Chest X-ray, AP view. Patient: 35 years old, sex M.
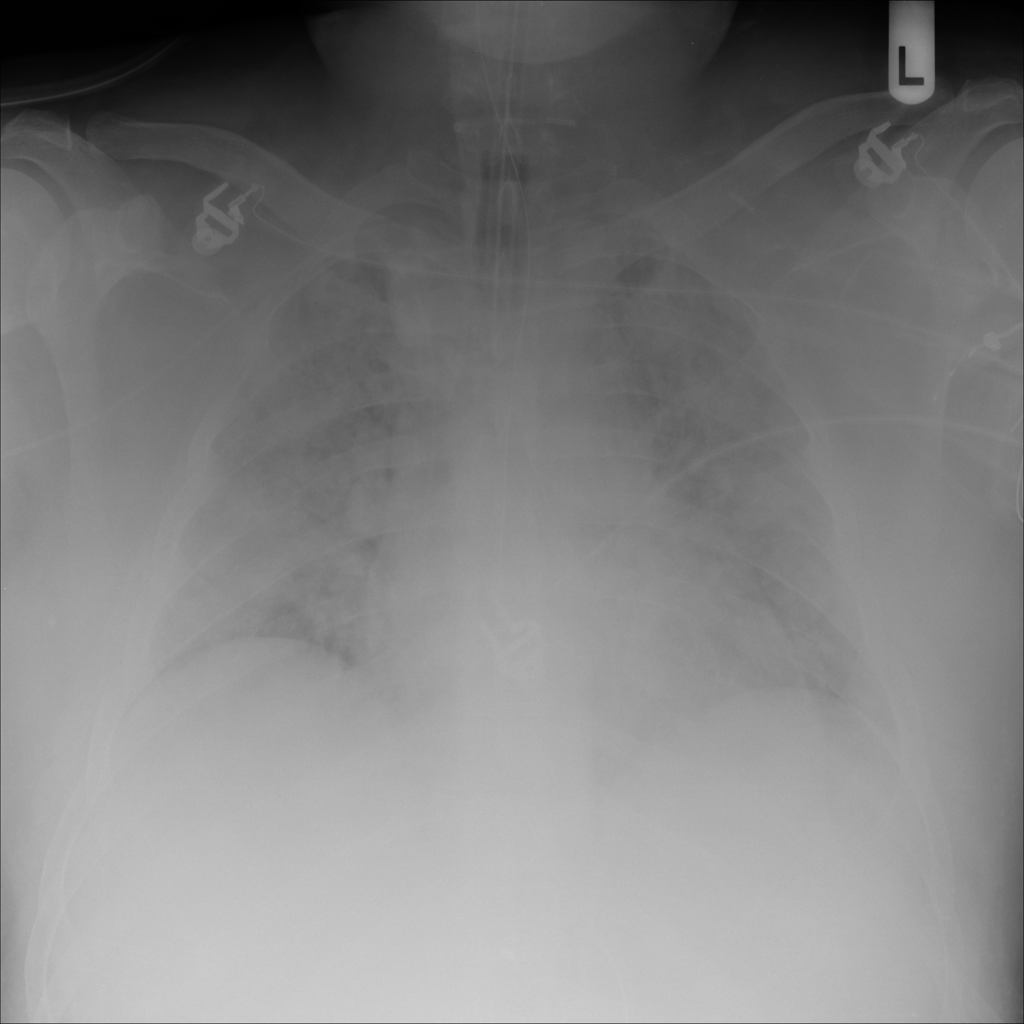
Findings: Consolidation